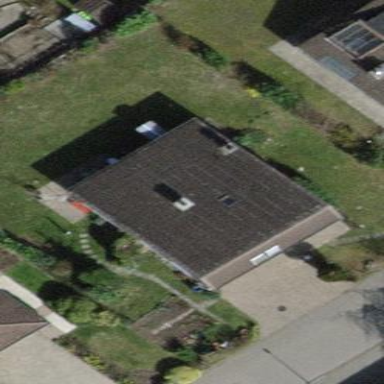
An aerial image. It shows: Semi-detached house.